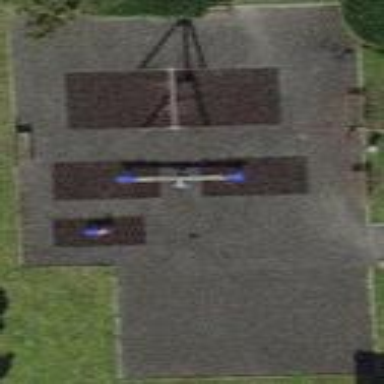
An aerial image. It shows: Playground with ground surface. The playground is designed with playful theme.